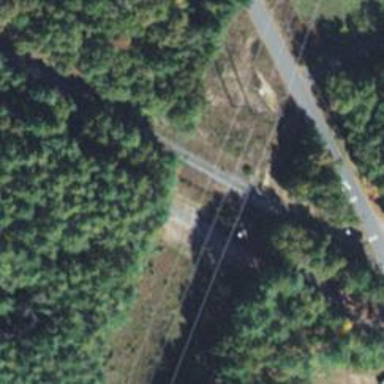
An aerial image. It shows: Asphalt cycleway beside abandoned railway.